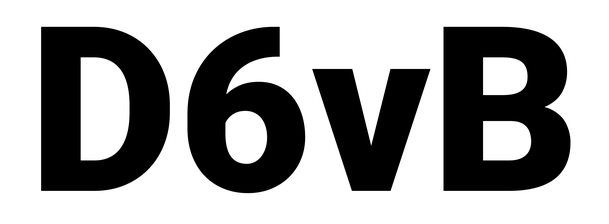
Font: Roboto_Black